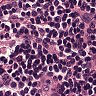
Metastatic tissue present: no